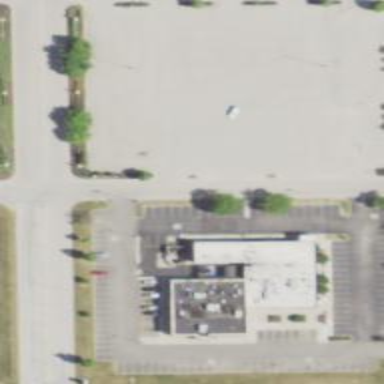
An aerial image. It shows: Parking area with surface.